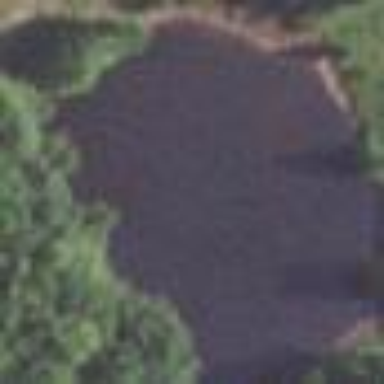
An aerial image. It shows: Serene pond surrounded by nature.